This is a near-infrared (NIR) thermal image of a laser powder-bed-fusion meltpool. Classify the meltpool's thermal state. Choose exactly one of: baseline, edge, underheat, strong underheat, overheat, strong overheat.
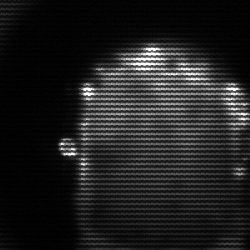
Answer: baseline